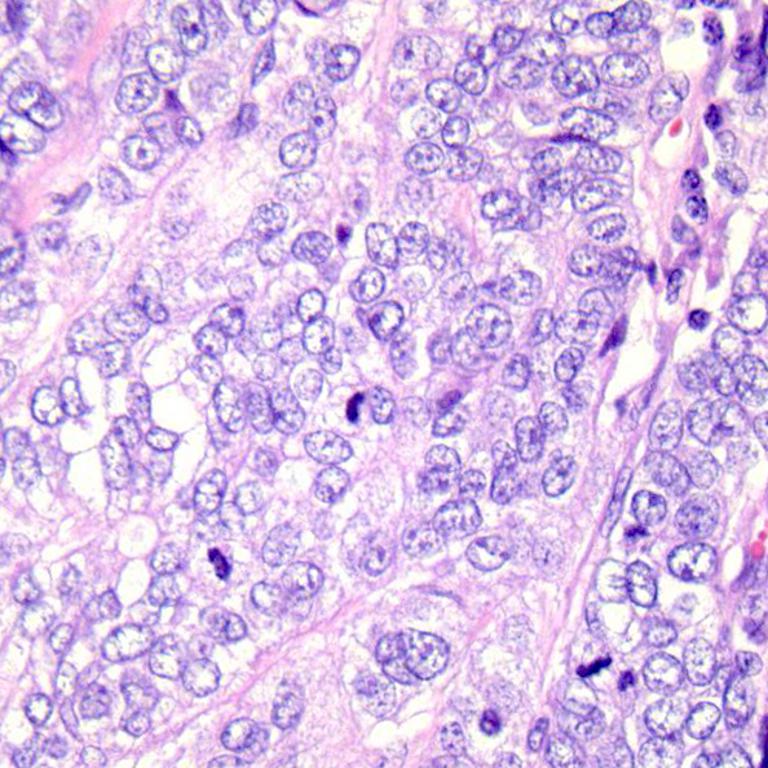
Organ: colon
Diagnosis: adenocarcinomas